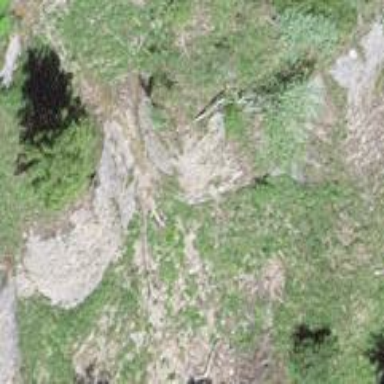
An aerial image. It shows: Natural cliff.